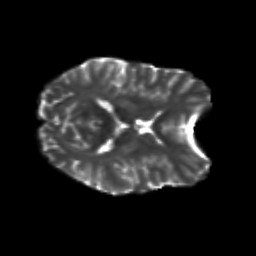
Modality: T2w
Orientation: axial
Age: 21
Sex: male
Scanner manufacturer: siemens
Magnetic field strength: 3 T
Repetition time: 3.5 s
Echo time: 0.113 s